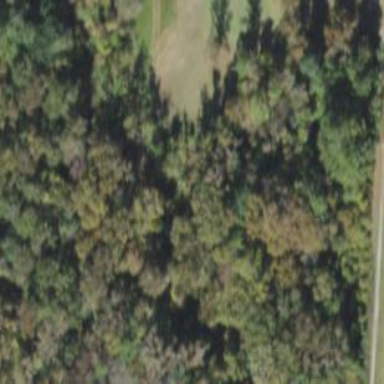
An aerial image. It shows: Mixed leaf woodland.